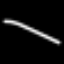
Label: line